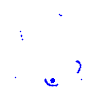
Particle: pion